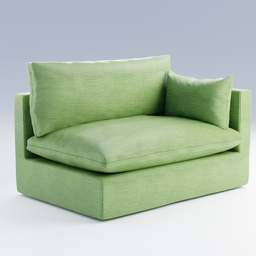
Label: furniture